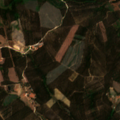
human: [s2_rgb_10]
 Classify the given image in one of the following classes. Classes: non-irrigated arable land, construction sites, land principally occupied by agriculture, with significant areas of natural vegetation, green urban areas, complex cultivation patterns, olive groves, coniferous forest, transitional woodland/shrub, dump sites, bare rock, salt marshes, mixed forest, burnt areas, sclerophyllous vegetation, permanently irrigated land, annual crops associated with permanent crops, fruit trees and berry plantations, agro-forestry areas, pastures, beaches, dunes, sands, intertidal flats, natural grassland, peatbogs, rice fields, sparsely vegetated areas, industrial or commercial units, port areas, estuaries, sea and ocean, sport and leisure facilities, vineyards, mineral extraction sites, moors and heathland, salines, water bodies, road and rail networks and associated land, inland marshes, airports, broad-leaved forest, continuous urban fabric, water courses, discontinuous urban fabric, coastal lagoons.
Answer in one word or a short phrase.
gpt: complex cultivation patterns, broad-leaved forest, mixed forest